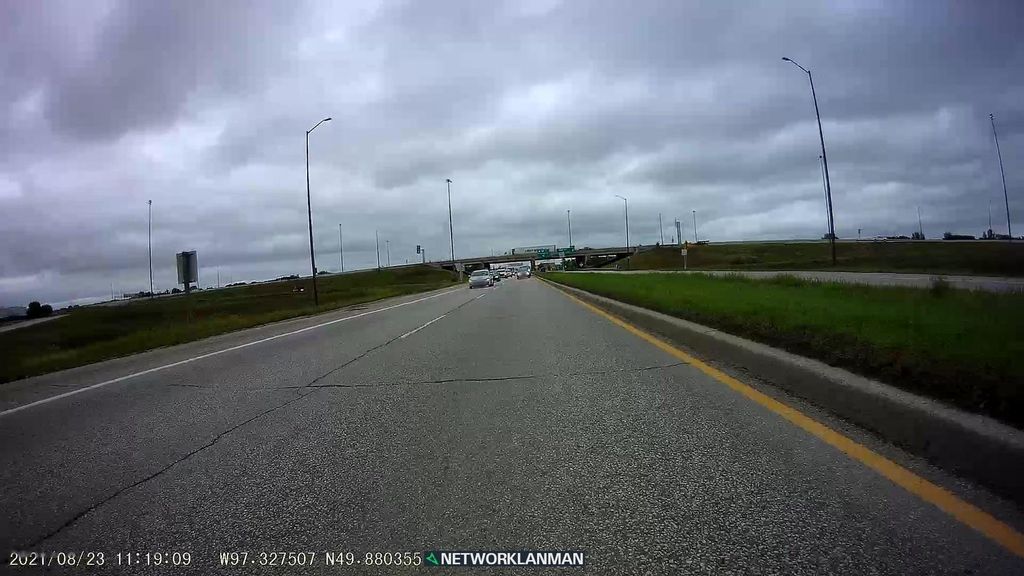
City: winnipeg